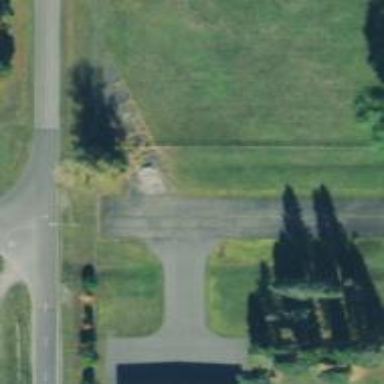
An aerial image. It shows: Image of taxiway at airport.